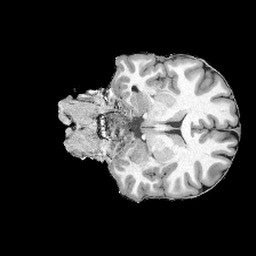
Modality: UNIT1
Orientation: coronal